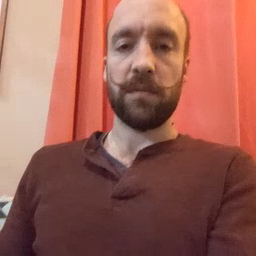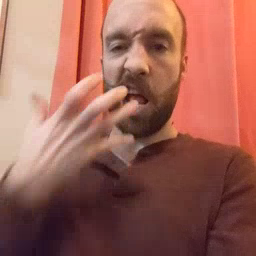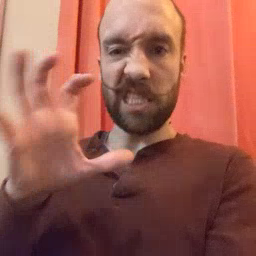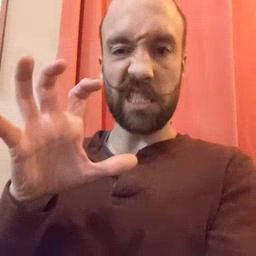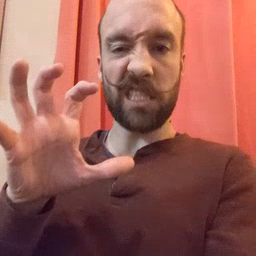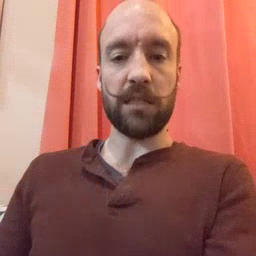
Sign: hot